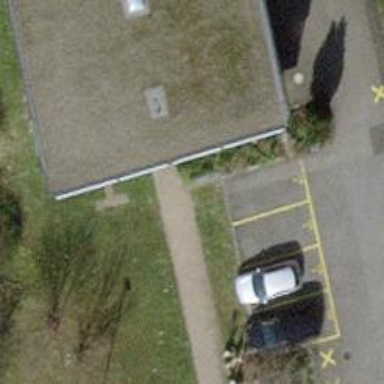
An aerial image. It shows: Parking entrance.